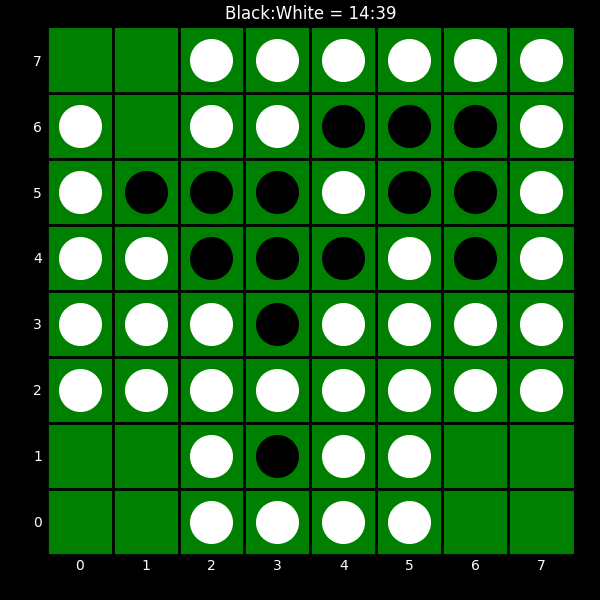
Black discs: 14
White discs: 39